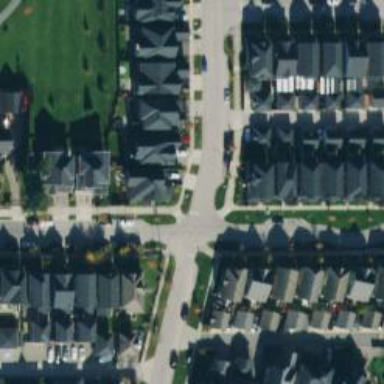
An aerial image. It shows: Asphalt road in residential area.